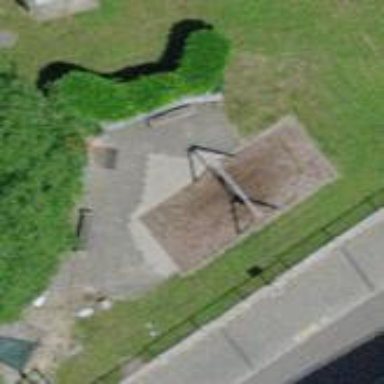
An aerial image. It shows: Playground area for leisure activities on the land.